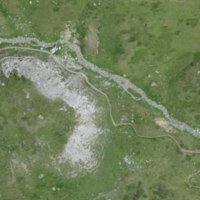
EUNIS habitat code: 26
Species observed at this site:
Agriades glandon